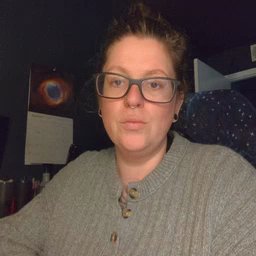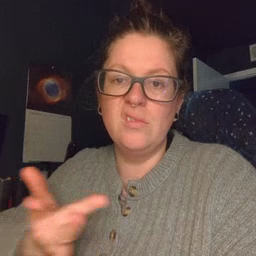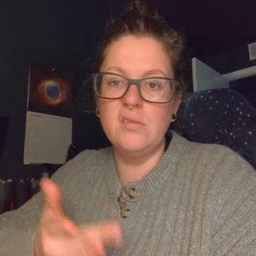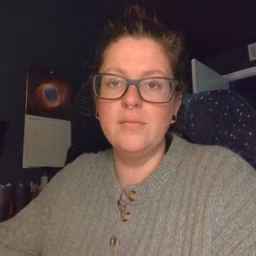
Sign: yucky